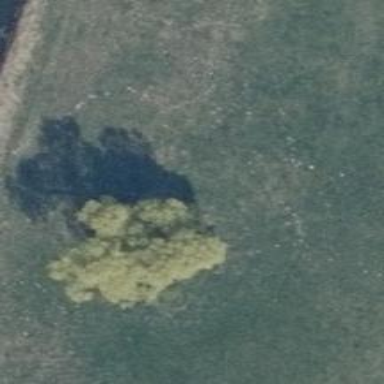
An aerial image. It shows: Beautiful tree in nature.